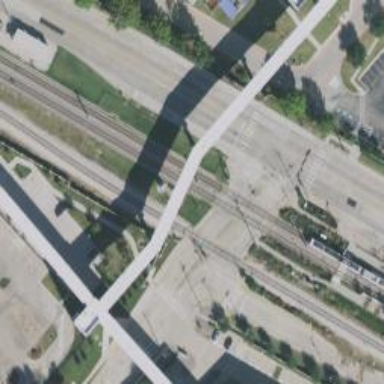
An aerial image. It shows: Railway crossing.